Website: apple
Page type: account-selection
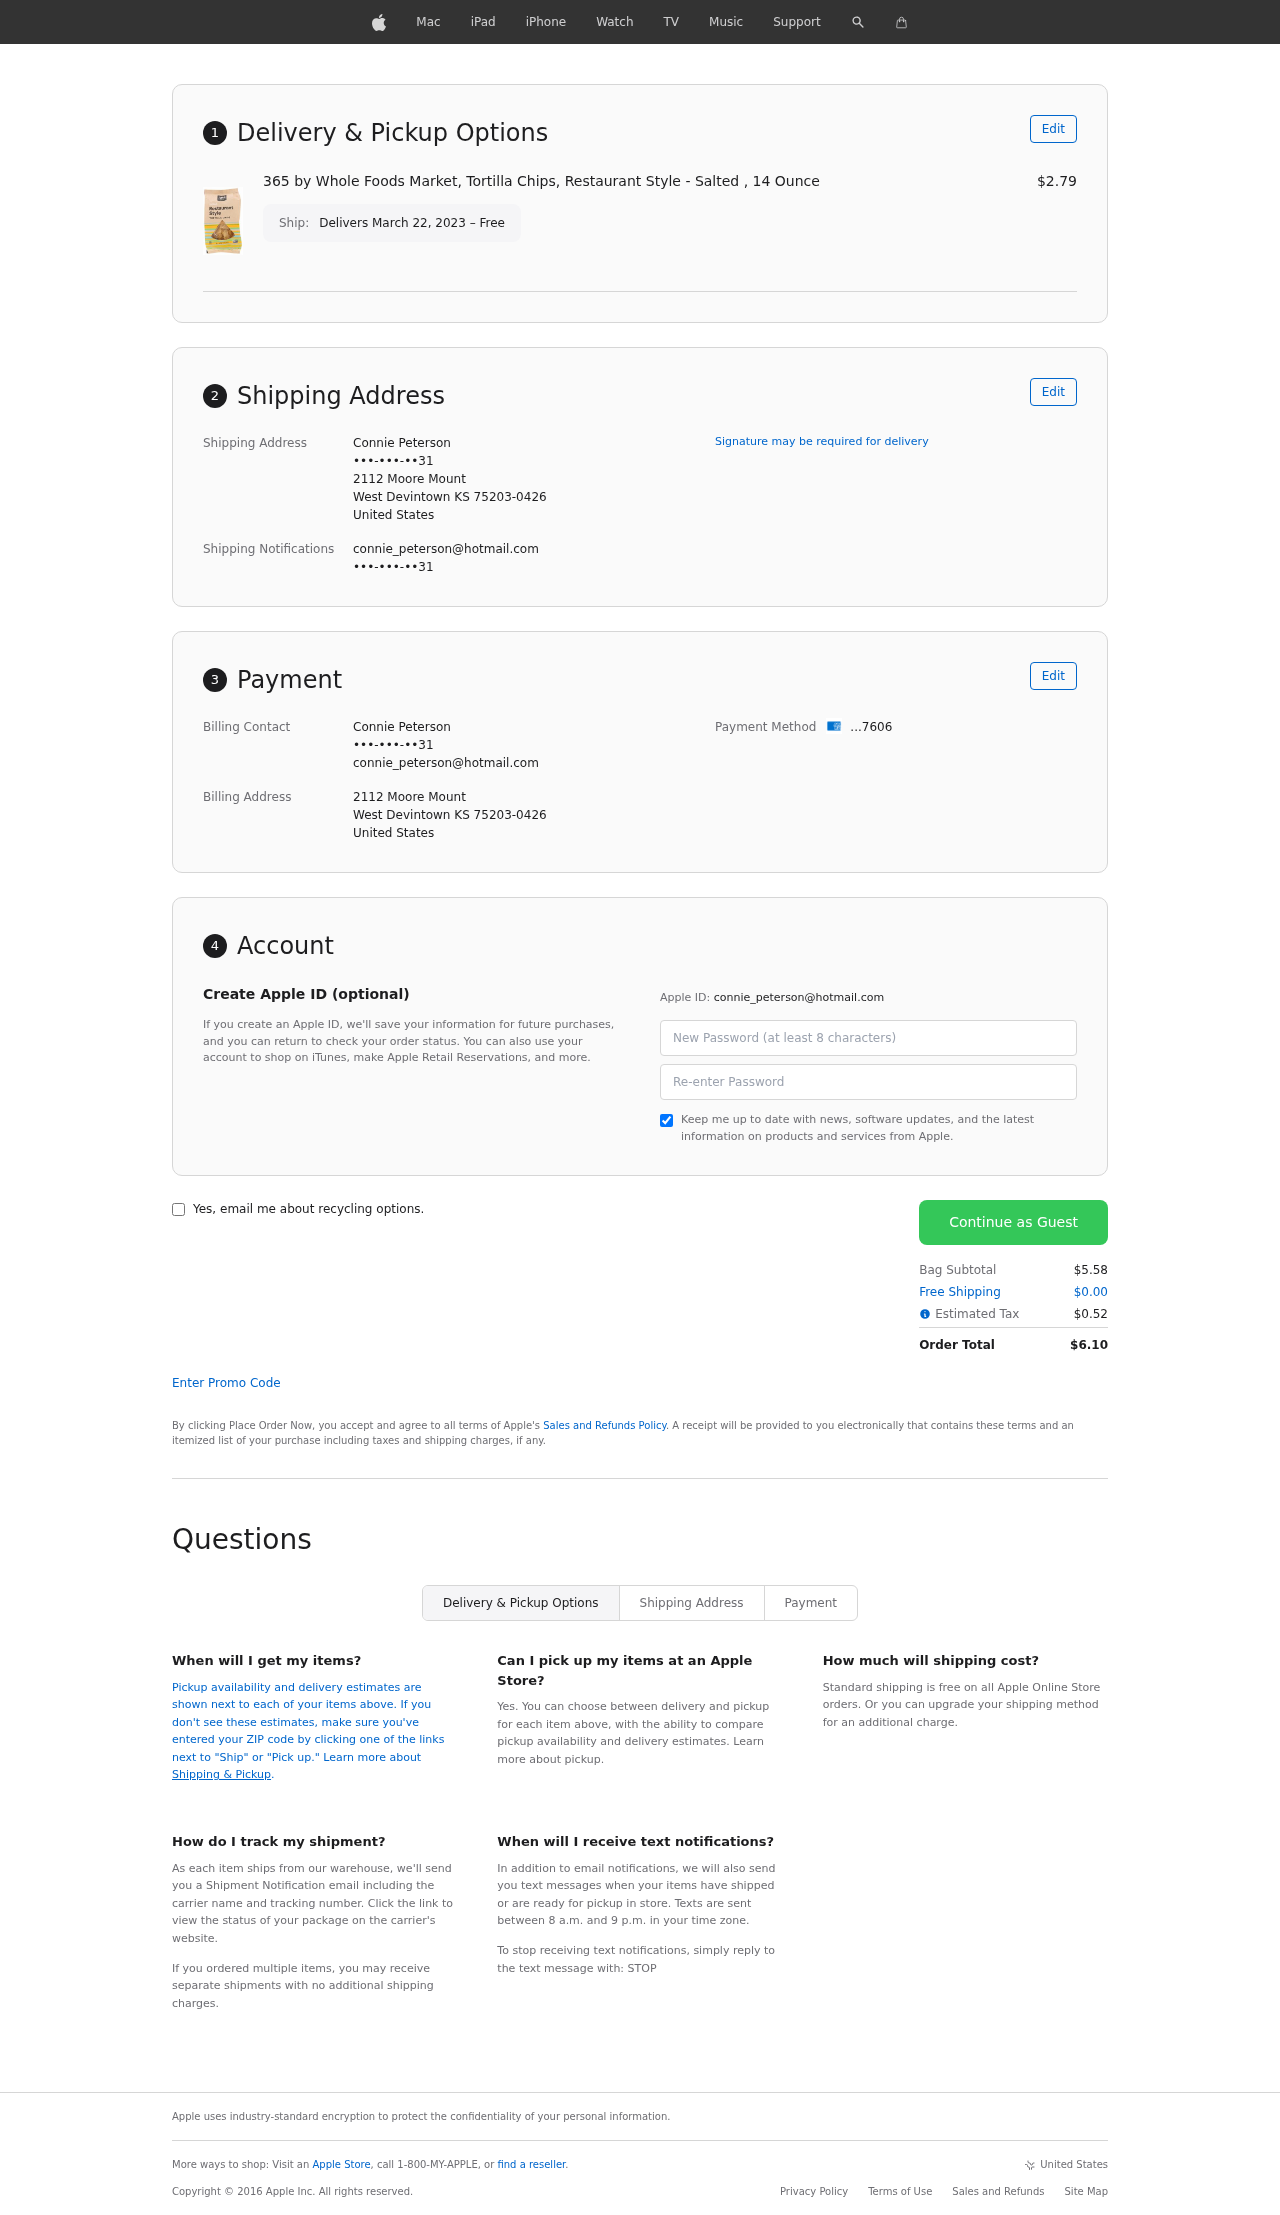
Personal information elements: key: PII_CARD_LAST4
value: ...7606
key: PII_CITY
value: West Devintown
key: PII_COUNTRY
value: United States
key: PII_EMAIL
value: connie_peterson@hotmail.com
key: PII_FULLNAME
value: Connie Peterson
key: PII_PHONE
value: •••-•••-••31
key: PII_POSTCODE_FULL
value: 75203-0426
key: PII_POSTCODE_FULL
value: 75203
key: PII_STATE_ABBR
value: KS
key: PII_STREET
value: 2112 Moore Mount
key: PII_PHONE2
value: •••-•••-••31
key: PII_FIRSTNAME
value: Connie
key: PII_LASTNAME
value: Peterson
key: PII_FULLNAME2
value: Connie Peterson
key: PII_FULLNAME3
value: Connie Peterson
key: PII_FIRSTNAME2
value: Connie
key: PII_FIRSTNAME3
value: Connie
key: PII_LASTNAME2
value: Peterson
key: PII_LASTNAME3
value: Peterson
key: PII_FIRSTNAME_DERIVED
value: Connie
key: PII_LASTNAME_DERIVED
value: Peterson
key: PII_FULLNAME_DERIVED
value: Connie Peterson
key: PII_NAME_FULL_DERIVED
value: Connie Peterson
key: PII_PHONE3
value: •••-•••-••31
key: PII_EMAIL2
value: connie_peterson@hotmail.com
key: PII_EMAIL3
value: connie_peterson@hotmail.com
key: PII_STREET2
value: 2112 Moore Mount
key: PII_POSTCODE
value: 75203
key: PII_POSTCODE_EXT
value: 0426
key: PII_POSTCODE_NUMERIC
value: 75203
Product elements: key: PRODUCT1_NAME
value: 365 by Whole Foods Market, Tortilla Chips, Restaurant Style - Salted , 14 Ounce
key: PRODUCT1_PRICE
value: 2.79
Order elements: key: ORDER_DELIVERY_DATE
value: Delivers March 22, 2023 – Free
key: ORDER_SUBTOTAL
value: $5.58
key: ORDER_SHIPPING_COST
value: $0.00
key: ORDER_TAX
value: $0.52
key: ORDER_TOTAL
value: $6.10